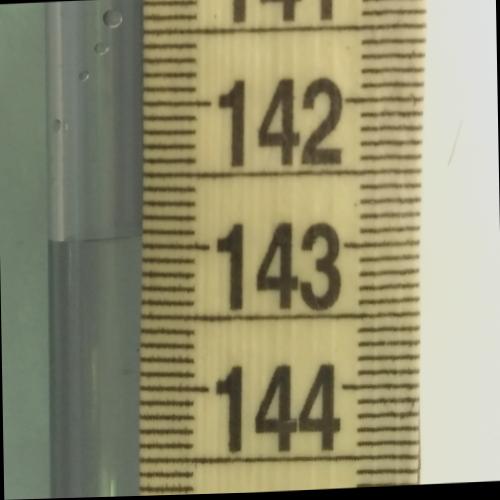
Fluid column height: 142.9 cm